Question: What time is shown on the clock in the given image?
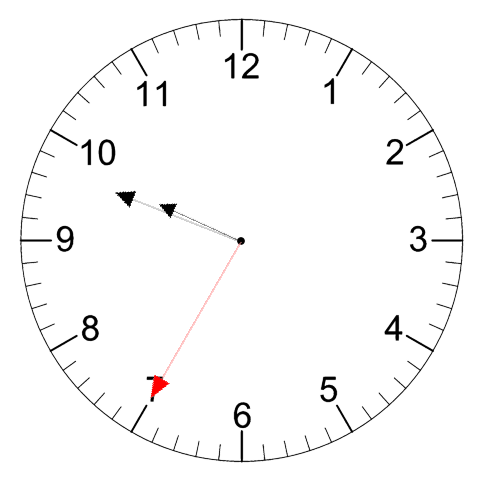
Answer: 09:48:35